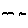
Label: bird